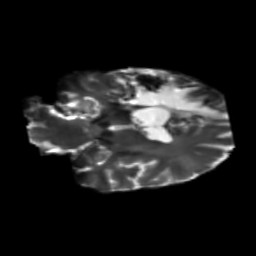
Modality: T2w
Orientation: coronal
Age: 49
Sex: male
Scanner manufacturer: siemens
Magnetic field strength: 3 T
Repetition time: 5.47 s
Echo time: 0.0854 s